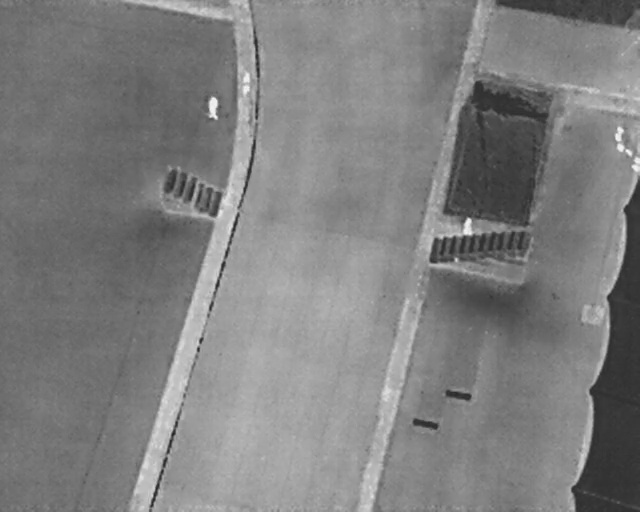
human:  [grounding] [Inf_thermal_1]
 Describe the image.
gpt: In the satellite image, there is  <ref>1 large person </ref> <box>[[30, 19, 35, 22, 2]]</box> located at top,  <ref>1 medium person </ref> <box>[[36, 15, 40, 17, 2]]</box> located at top,  <ref>1 medium person </ref> <box>[[71, 43, 74, 45, 2]]</box> located at right.